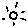
Label: sun